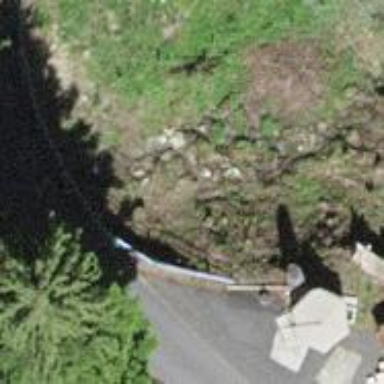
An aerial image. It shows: Culvert tunnel.